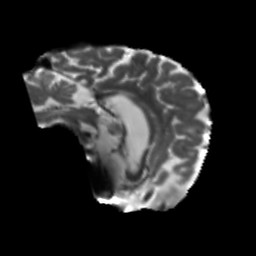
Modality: T2w
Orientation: sagittal
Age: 66
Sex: female
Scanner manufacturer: siemens
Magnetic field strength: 3 T
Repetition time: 5.47 s
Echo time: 0.0854 s